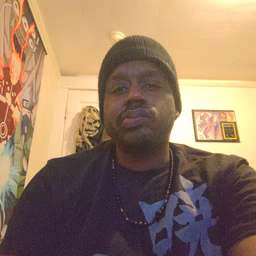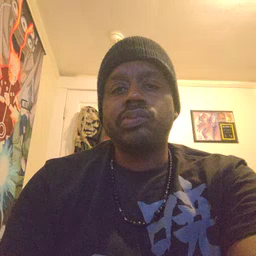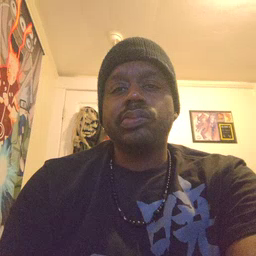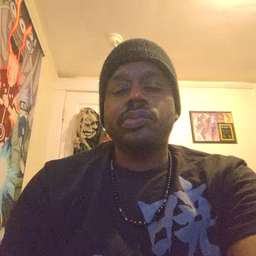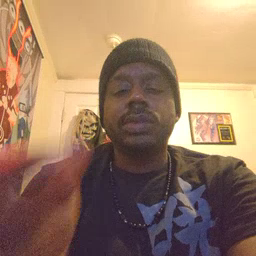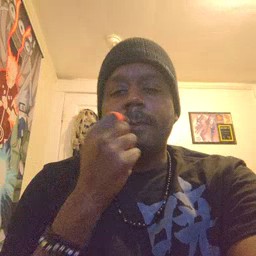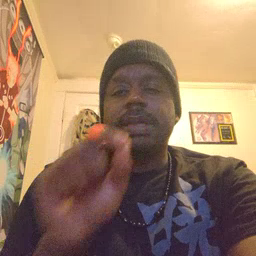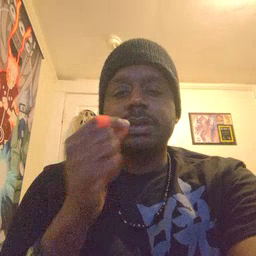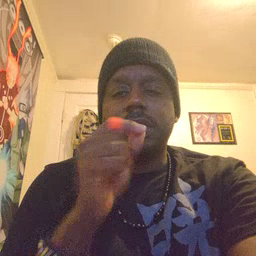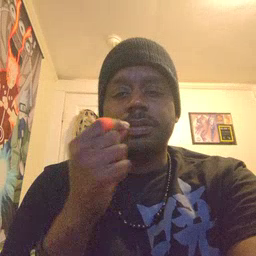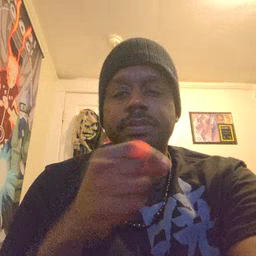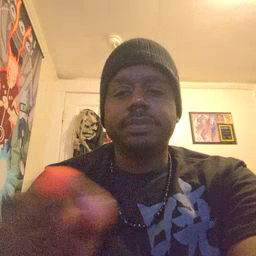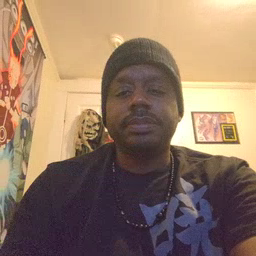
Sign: pencil